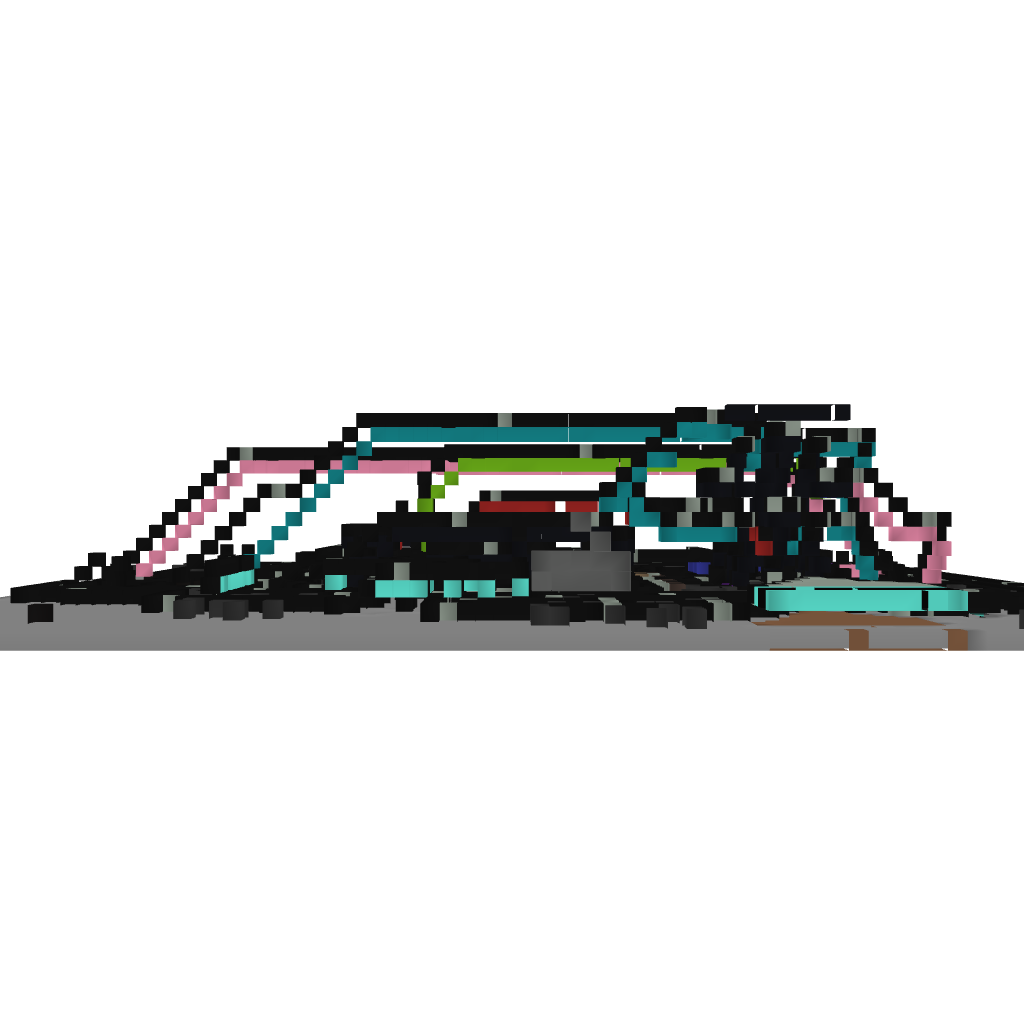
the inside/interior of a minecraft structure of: Numbers 0-9